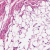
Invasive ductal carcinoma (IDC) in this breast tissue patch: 0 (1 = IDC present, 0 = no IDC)